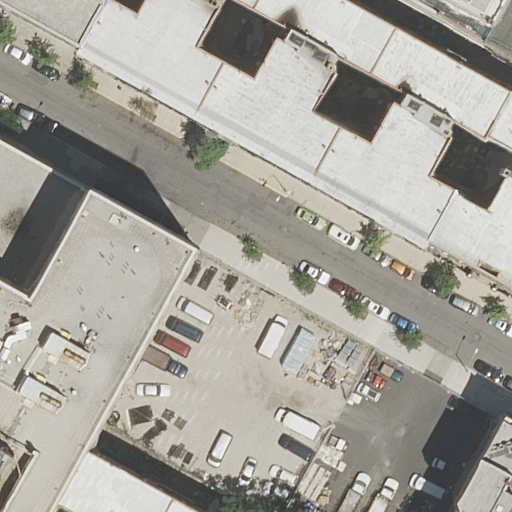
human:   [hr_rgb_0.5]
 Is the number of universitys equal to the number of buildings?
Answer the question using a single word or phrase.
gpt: no

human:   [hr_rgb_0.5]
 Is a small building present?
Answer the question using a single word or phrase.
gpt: yes

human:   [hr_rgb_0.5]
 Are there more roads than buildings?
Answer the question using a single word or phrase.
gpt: no

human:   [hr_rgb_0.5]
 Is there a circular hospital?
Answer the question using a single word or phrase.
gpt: no

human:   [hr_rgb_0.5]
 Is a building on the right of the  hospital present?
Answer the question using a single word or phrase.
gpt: yes

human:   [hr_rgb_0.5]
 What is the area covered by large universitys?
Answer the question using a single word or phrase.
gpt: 19648m2

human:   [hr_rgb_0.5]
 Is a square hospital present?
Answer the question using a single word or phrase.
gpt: no

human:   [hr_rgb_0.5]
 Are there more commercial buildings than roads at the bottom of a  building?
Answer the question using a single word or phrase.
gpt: no

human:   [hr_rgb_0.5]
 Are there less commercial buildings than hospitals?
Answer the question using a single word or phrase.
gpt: yes

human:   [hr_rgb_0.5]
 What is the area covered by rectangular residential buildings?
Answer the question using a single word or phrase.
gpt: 2093m2

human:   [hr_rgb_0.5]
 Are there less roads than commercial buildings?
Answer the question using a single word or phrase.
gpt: no

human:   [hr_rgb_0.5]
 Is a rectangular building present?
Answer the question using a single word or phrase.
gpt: yes

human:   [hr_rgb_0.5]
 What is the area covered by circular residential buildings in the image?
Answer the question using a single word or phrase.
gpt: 0m2

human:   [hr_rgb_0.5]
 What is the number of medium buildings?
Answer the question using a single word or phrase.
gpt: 5

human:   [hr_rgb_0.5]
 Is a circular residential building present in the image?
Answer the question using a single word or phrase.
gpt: no

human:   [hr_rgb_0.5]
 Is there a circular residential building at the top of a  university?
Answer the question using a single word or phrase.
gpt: no

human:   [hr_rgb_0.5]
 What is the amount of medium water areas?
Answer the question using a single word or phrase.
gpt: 0

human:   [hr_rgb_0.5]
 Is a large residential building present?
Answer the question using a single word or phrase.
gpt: yes

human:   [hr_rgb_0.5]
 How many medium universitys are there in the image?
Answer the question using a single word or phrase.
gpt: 0

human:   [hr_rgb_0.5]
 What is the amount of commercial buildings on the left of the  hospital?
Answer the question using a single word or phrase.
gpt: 0

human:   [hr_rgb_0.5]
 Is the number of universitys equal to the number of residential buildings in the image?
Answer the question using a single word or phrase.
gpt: no

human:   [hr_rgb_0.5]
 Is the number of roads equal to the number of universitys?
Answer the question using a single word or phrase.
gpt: no

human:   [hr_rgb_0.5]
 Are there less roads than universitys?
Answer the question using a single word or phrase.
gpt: yes

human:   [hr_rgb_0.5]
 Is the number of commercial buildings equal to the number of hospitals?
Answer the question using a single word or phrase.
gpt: no

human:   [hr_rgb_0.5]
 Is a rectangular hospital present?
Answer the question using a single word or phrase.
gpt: yes

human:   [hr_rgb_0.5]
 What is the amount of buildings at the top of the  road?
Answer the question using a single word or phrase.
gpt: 4

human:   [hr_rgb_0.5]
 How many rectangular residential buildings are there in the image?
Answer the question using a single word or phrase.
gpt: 4

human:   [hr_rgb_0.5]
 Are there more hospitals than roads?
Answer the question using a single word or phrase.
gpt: no

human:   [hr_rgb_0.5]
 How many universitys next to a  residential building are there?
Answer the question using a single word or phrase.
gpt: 1

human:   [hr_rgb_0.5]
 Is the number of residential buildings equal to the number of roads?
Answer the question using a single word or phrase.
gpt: no

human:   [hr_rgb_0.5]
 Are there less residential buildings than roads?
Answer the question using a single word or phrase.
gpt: no

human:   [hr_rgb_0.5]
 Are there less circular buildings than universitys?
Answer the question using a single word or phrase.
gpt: yes

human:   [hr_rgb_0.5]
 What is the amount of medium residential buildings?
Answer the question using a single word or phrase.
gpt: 5

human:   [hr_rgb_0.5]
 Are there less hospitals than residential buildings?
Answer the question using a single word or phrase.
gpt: yes

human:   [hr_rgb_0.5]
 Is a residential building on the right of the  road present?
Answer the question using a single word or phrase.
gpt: yes

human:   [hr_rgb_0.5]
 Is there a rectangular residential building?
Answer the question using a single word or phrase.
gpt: yes